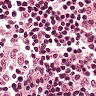
Metastatic tissue present: no